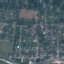
Land use / land cover class: Residential